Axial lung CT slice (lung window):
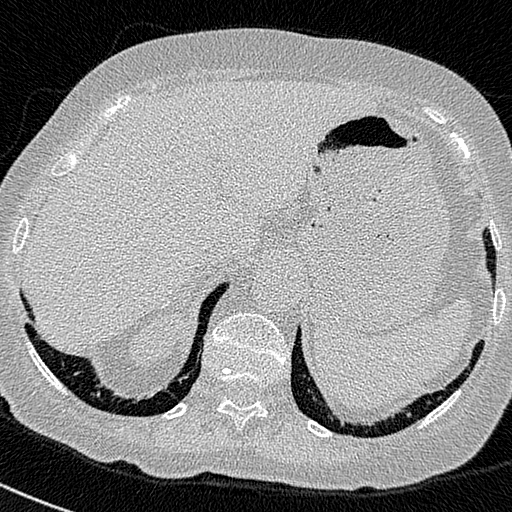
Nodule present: no